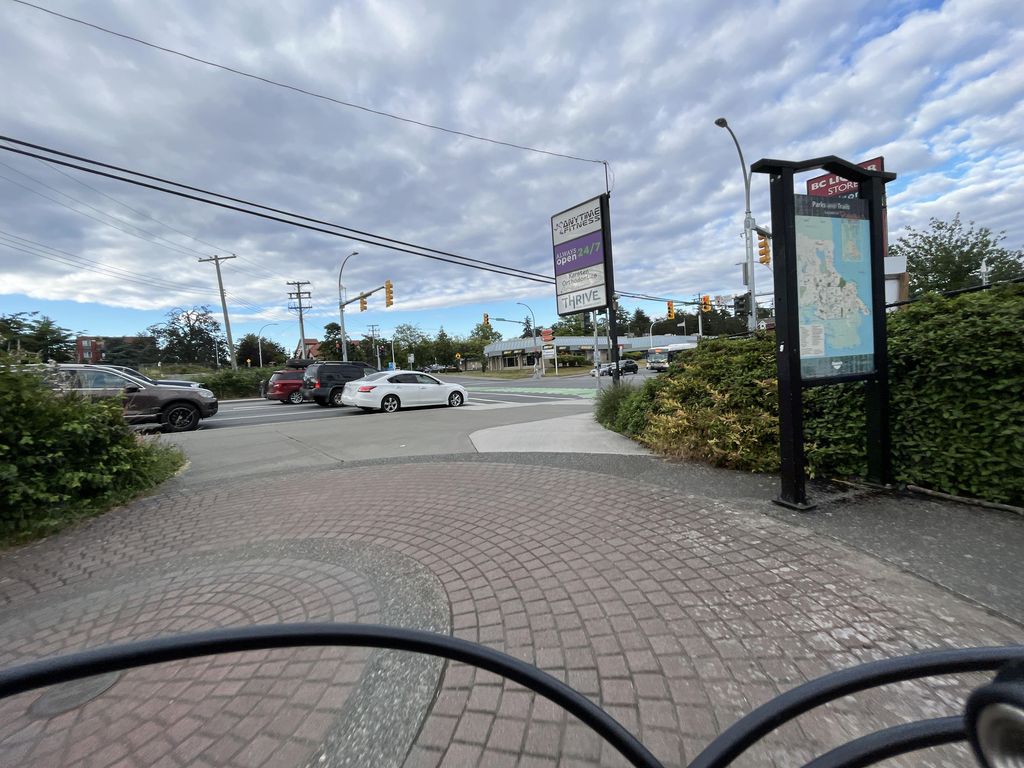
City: victoria